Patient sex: M
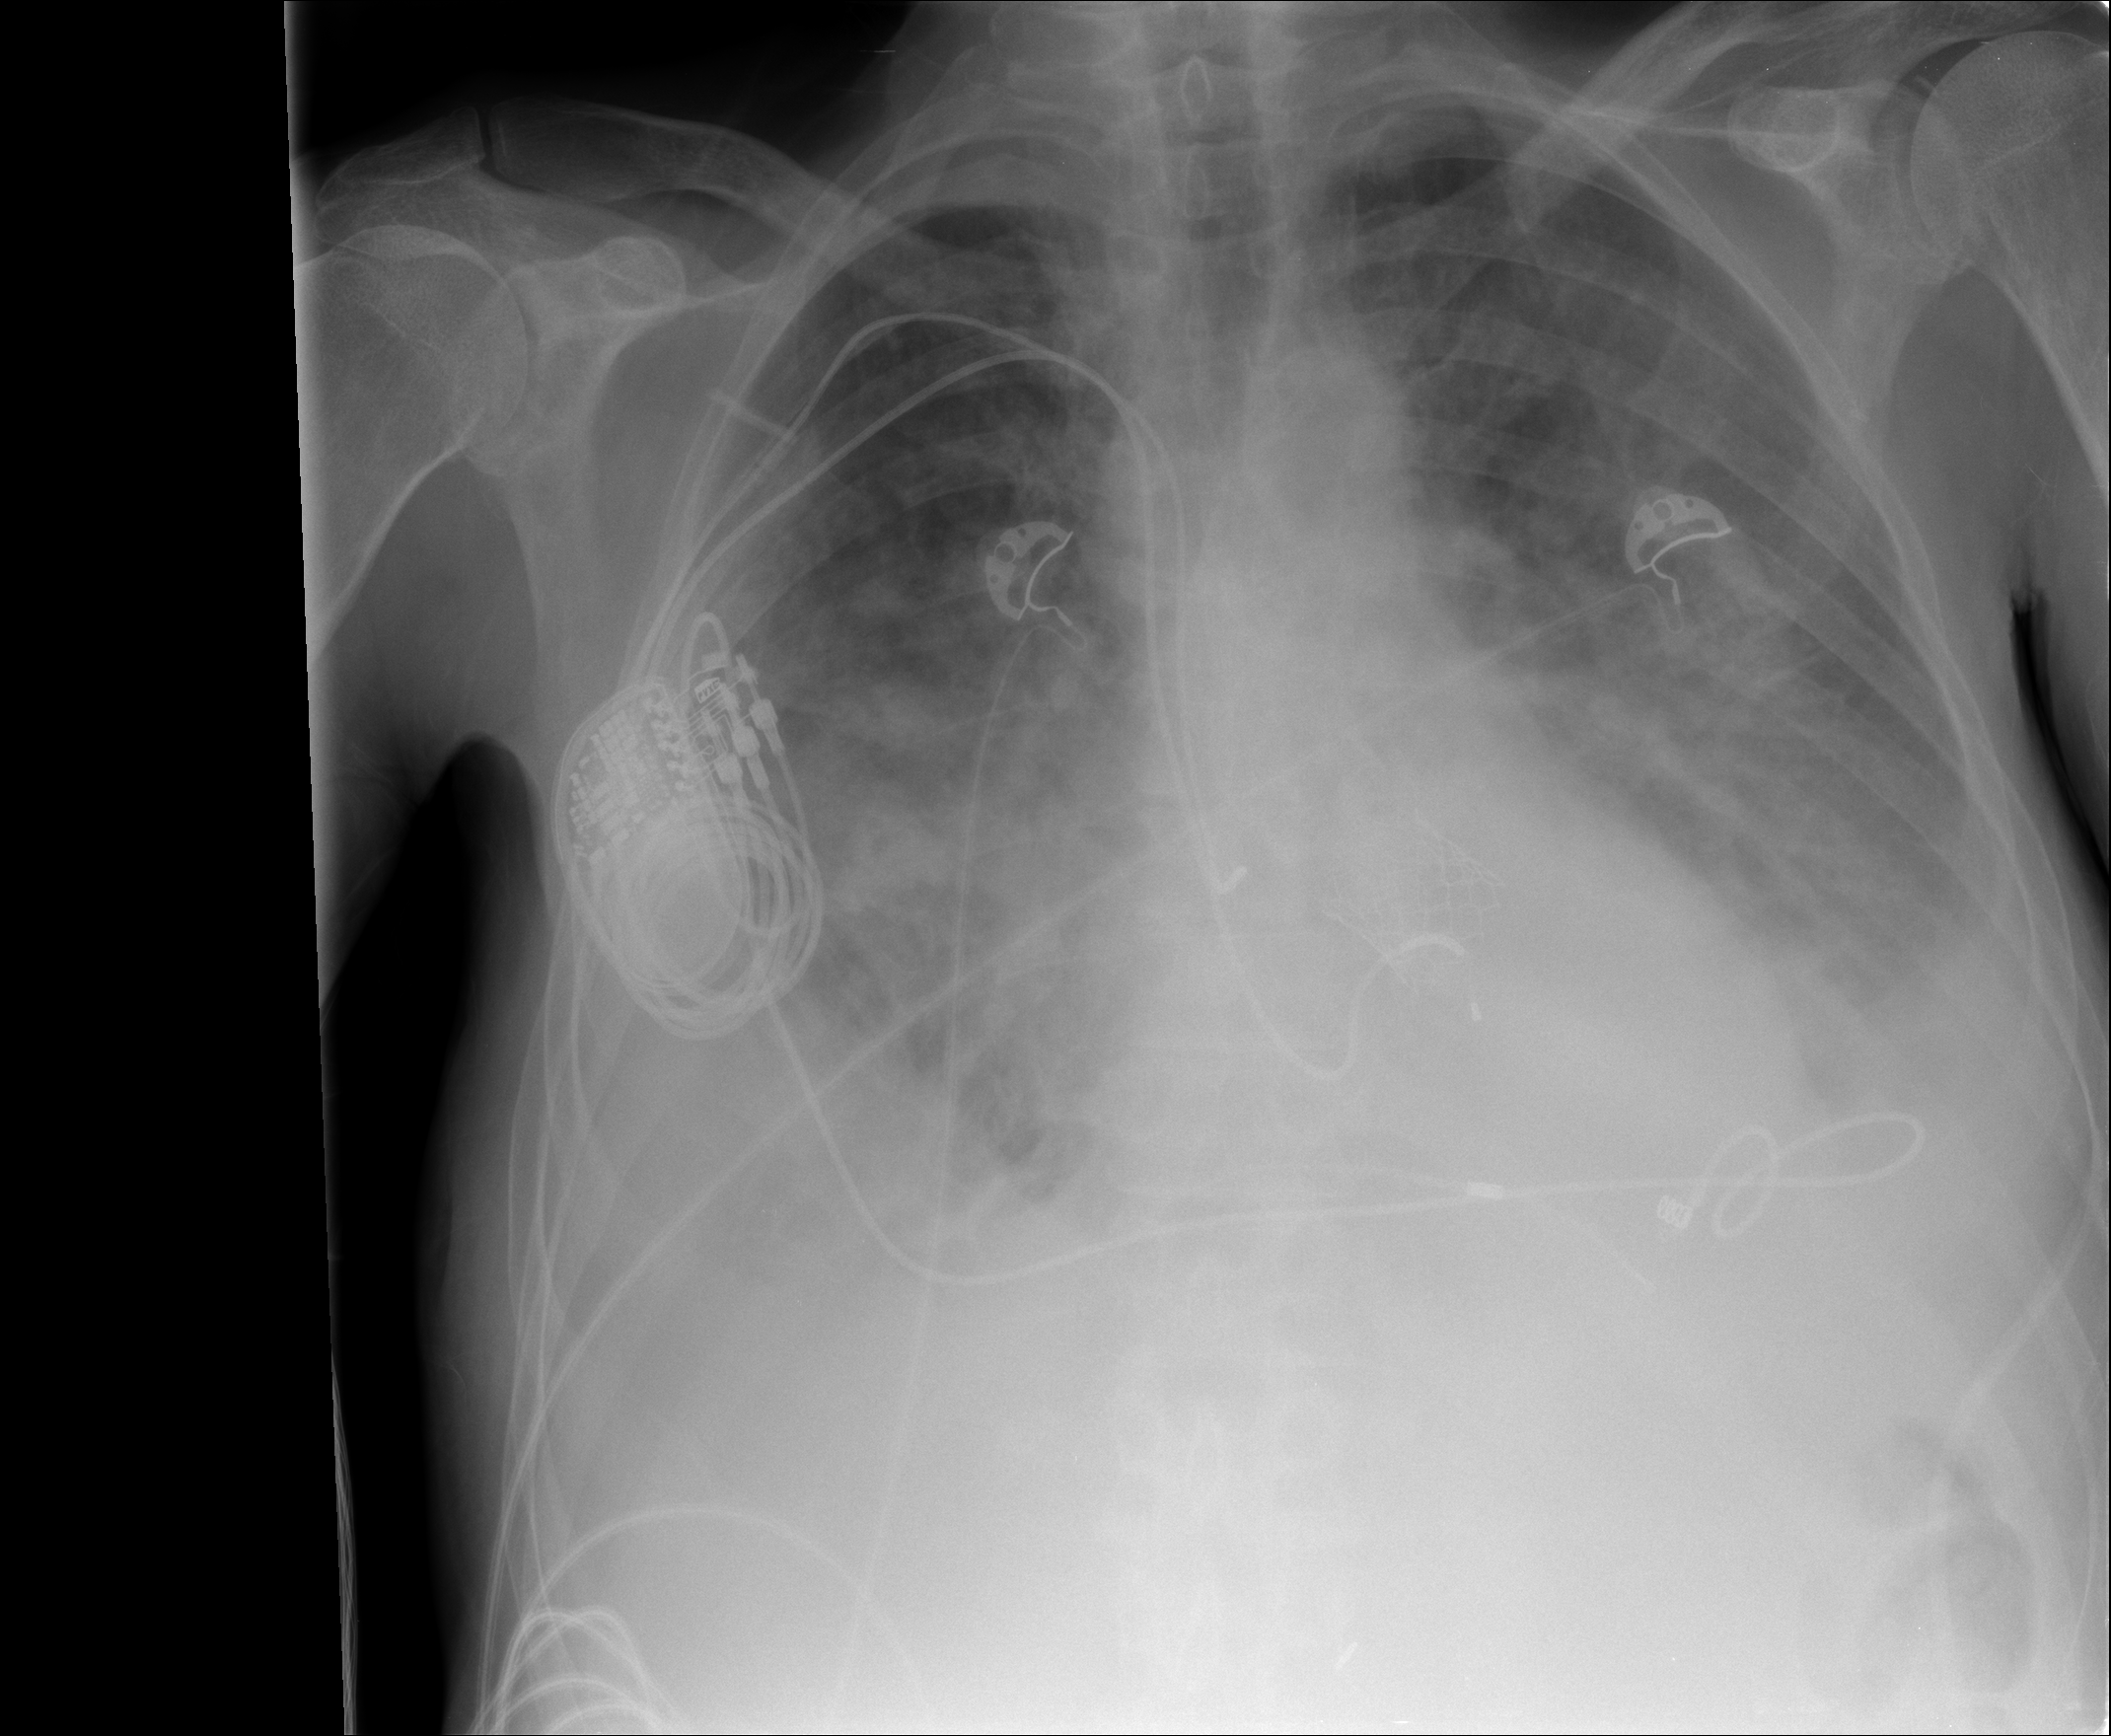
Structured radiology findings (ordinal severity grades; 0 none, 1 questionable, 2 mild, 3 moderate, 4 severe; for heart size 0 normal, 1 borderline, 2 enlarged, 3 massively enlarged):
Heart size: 0
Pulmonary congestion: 3
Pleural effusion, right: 3
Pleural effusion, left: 3
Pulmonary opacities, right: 2
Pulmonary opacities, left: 1
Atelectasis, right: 3
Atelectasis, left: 2